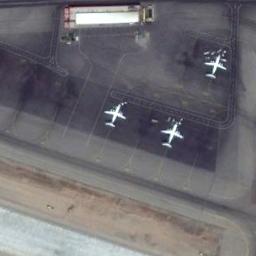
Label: airplane